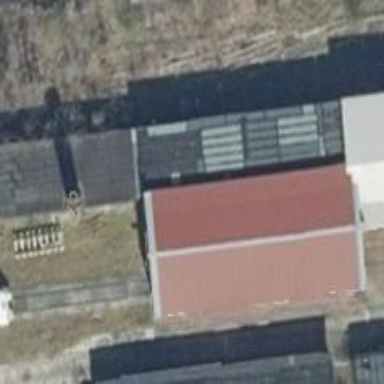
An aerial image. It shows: Railway yard used for servicing trains.